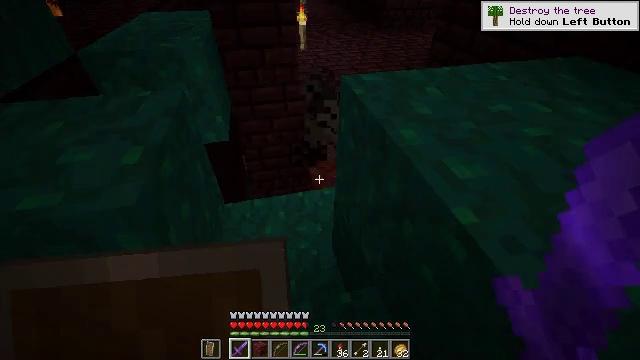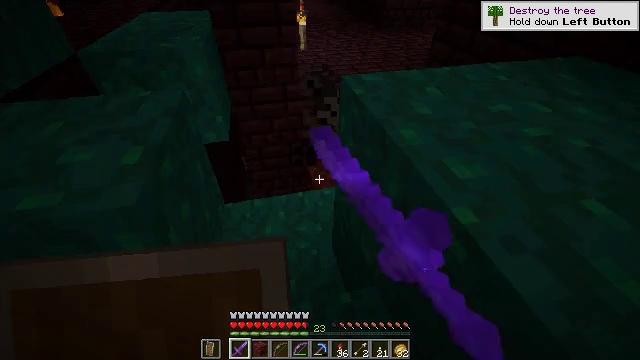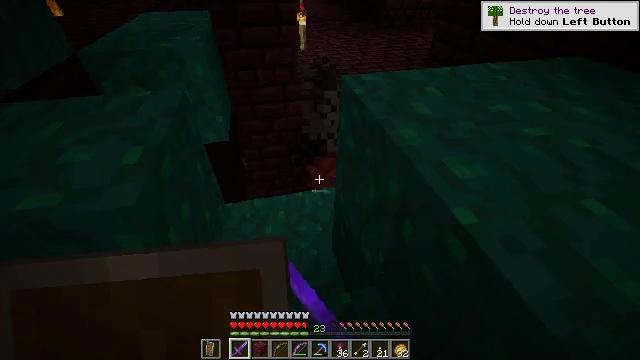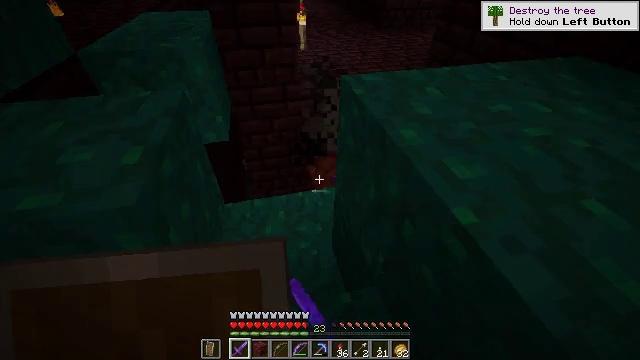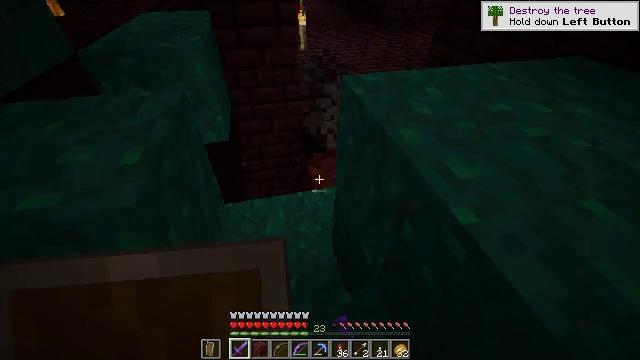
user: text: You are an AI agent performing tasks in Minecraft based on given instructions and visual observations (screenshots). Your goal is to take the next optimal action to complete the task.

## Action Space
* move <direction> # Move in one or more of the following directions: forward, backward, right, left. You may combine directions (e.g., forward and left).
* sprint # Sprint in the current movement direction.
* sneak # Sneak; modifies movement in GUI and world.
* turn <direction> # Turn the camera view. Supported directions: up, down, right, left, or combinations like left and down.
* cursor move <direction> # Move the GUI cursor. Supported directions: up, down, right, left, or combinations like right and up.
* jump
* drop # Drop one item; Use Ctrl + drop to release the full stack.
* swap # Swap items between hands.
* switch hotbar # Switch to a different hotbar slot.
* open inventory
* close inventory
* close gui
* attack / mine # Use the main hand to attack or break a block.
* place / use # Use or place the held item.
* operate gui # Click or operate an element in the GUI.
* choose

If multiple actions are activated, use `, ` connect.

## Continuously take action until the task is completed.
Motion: motion action
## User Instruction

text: Destroy the fire.
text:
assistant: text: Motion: attack / mine
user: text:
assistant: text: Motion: no_op
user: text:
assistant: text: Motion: no_op
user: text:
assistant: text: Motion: no_op
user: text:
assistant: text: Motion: no_op